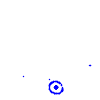
Particle: kaon